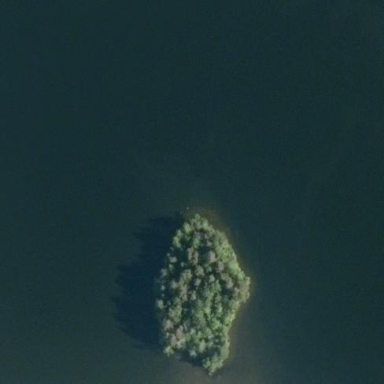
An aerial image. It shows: Islet.